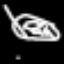
Label: donut